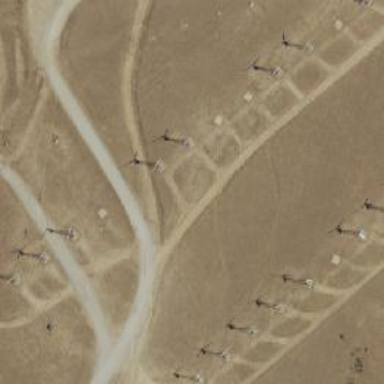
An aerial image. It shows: Wind power generator employing wind turbines.